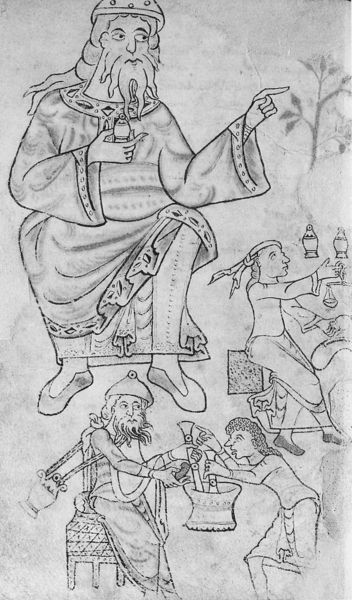
Titel: Sammelband medizinischer und pharmakologischer Texte
Institution: Berlin, Staatliche Museen - Preußischer Kulturbesitz
Schlagwörter: baum, hand, mann, weiß, sitzen, finger, frau, hut, männer, schwarz, skizze, stuhl, zeichnung, haube, alt, bart, kappe, mütze, ärmel, gewand, haare, mantel, drei, pflanze, beine, kopfbedeckung, füße, hocke, schuhe, kette, linien, hocker, könig, thron, vasen, zeigen, gefäß, geben, schwarz-weiß, entwurf, gefässe, pergament, mittelalter, szenen, stössel, buchmalerei, gewandt, chinese, mannhut, mörsere, gwaage